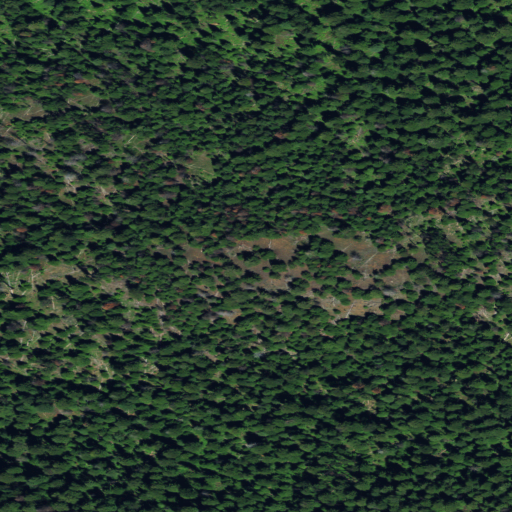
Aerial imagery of mountain in Oregon named Ochoco Butte containing only evergreen forest